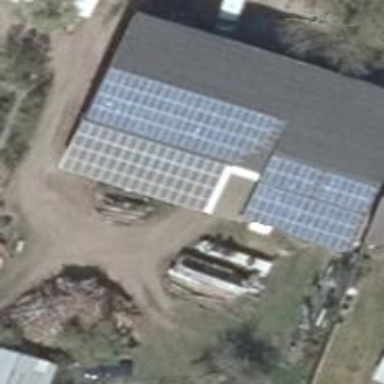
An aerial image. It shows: Solar photovoltaic panel generating electricity. It is small installation located on building.